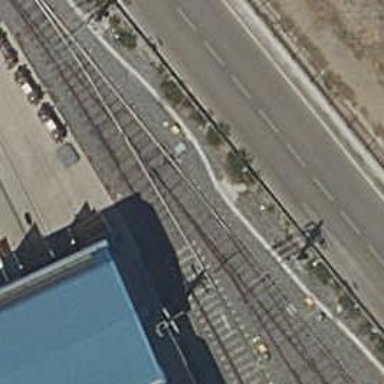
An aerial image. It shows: Railway switch.